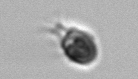
Label: Balanion